Question: In Visual Studio, please suggest how to make custom color for a control and add it to property-> backColor Section.?

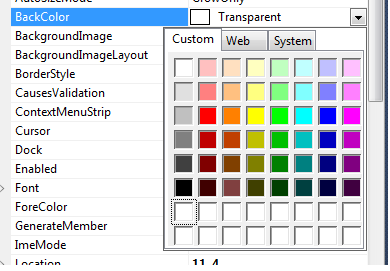
Answer: You can type a comma separated RGB value into the BackColor value in the property grid, eg:
150, 250, 70